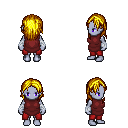
a pixel art fantasy rpg character, female body template, dark elf, purple skin, maroon tunic, red pants, blonde long hairstyle, white cloth bandages, four views (front, back, left, right), 2x2 character sprite sheet, small pixel art, hard edges, no anti-aliasing